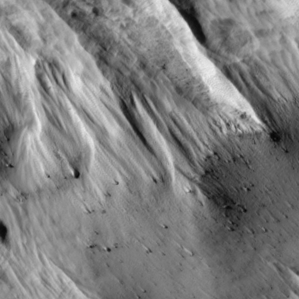
Label: non_frost